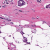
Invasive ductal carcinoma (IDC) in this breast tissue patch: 0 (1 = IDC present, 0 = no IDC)